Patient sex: M
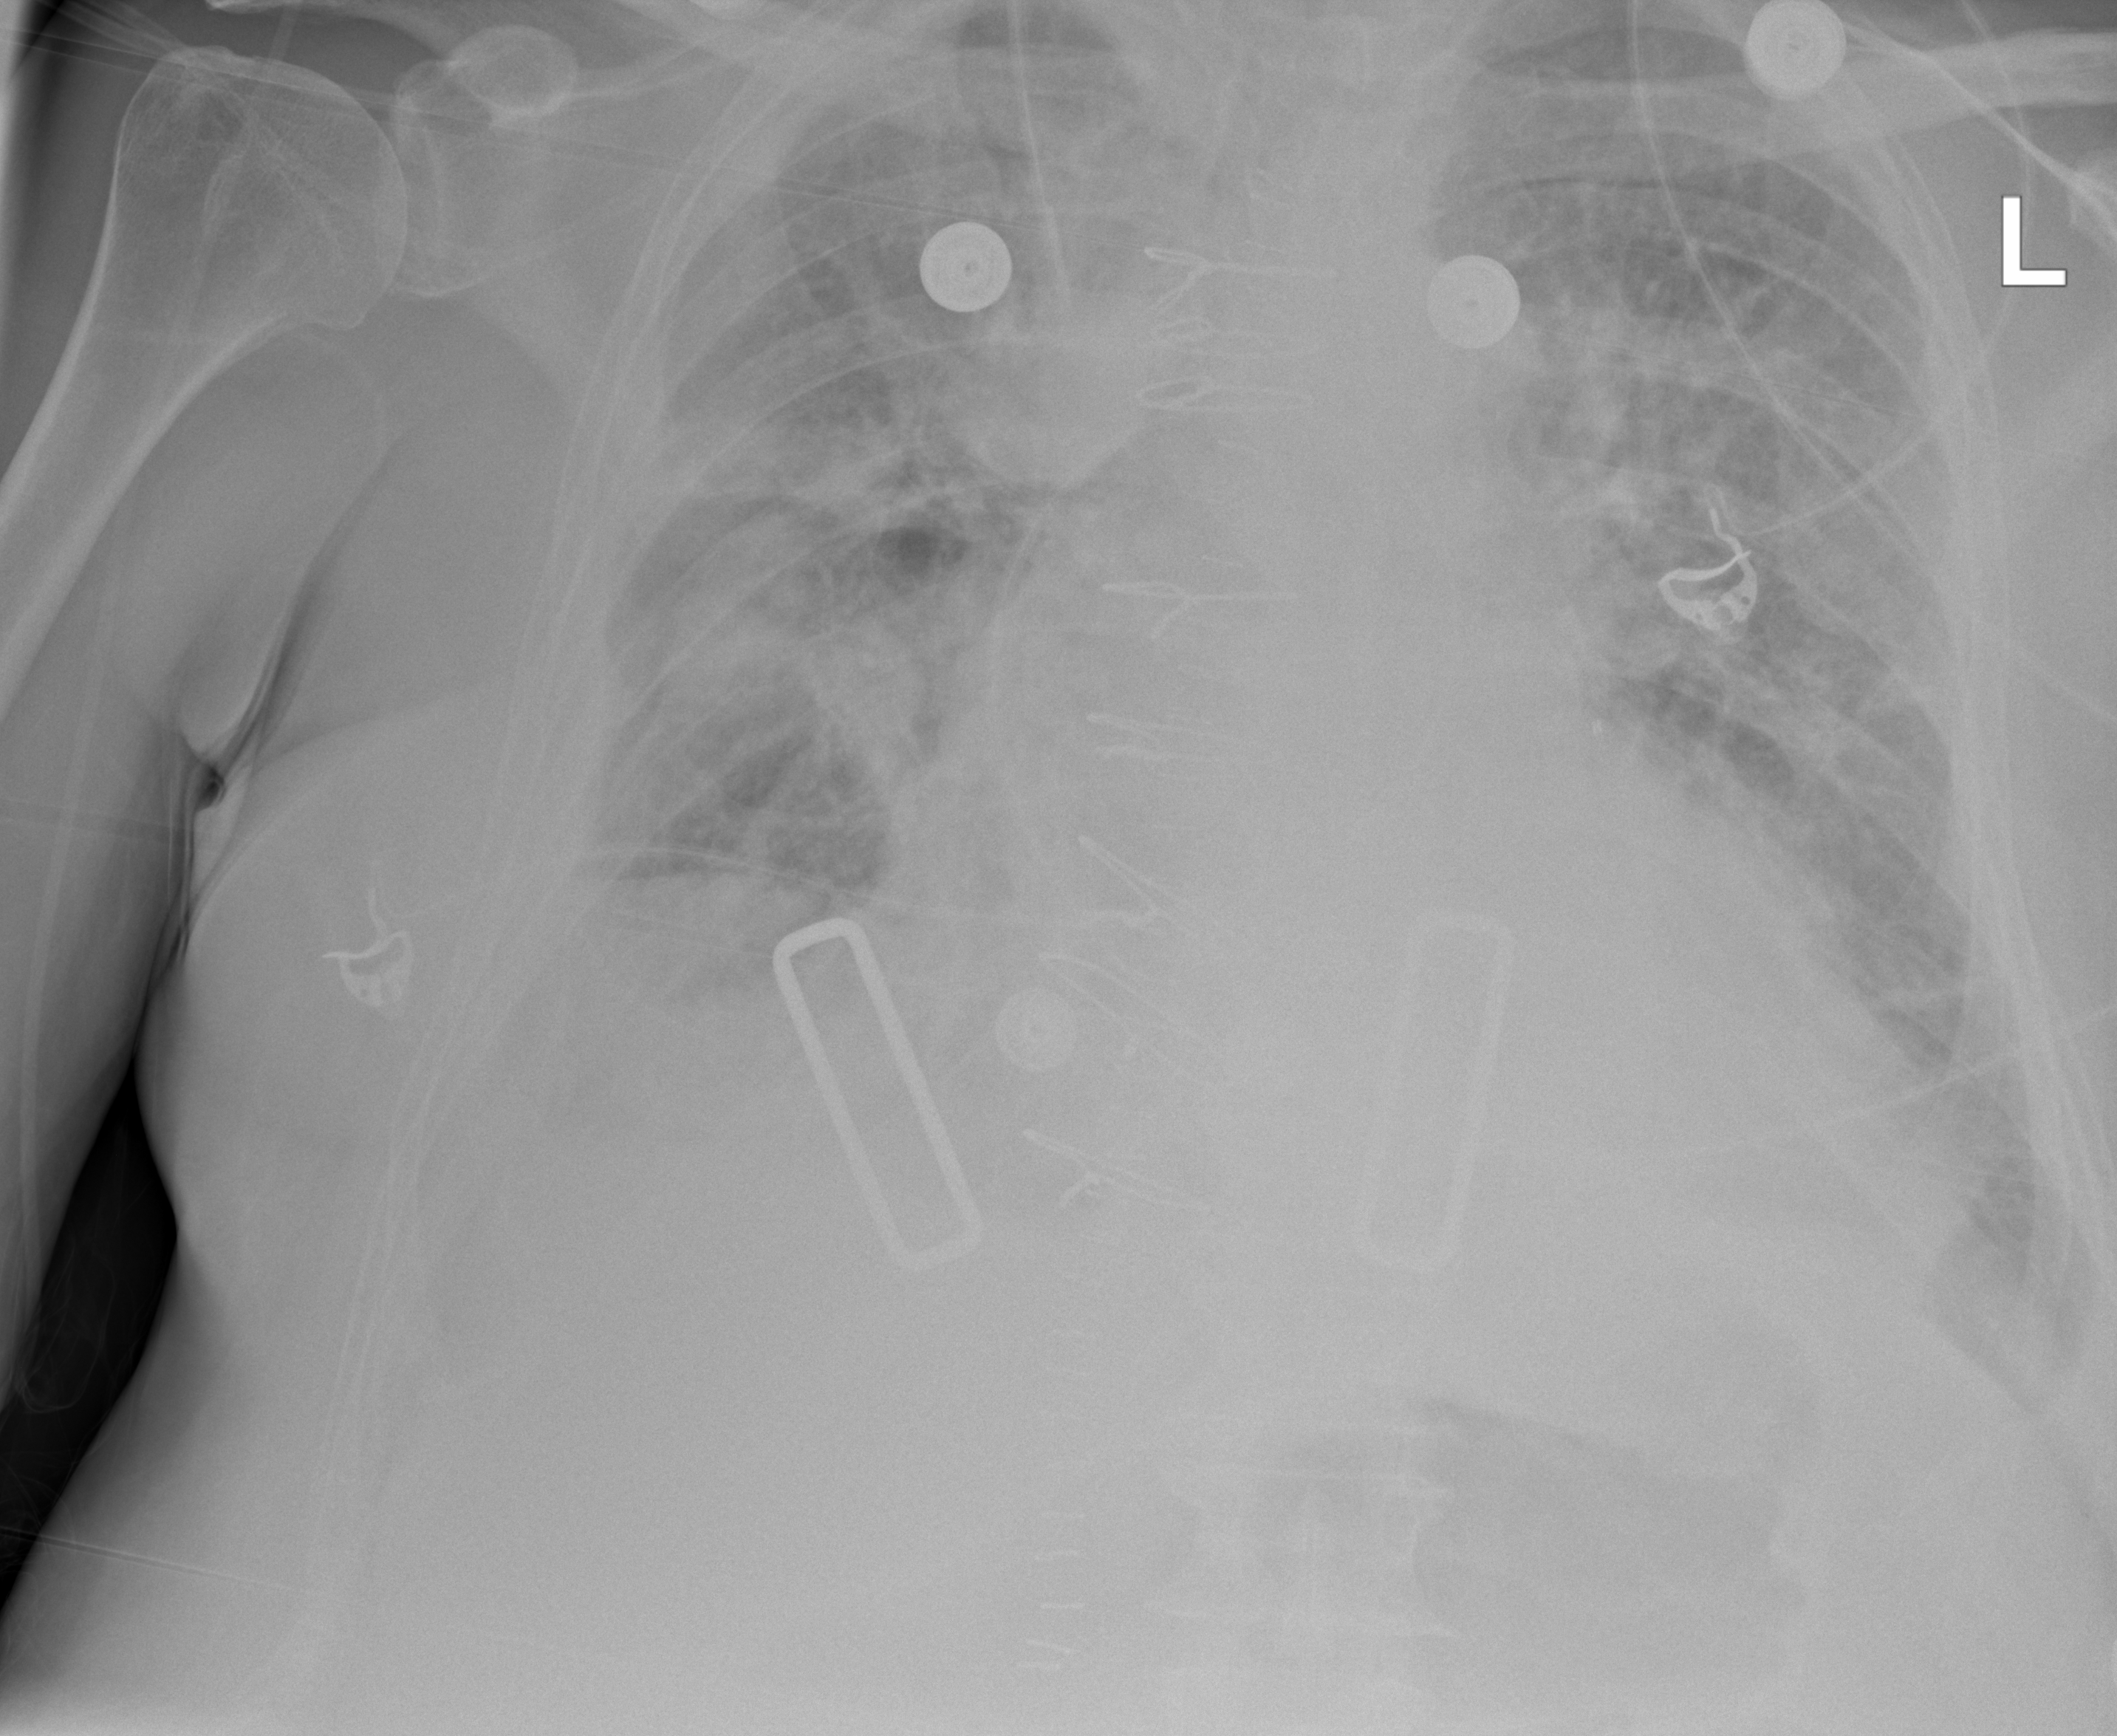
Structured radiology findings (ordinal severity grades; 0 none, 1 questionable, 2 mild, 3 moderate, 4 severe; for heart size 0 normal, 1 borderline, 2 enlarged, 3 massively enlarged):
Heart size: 2
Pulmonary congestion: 2
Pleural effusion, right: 3
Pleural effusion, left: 2
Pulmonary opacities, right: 3
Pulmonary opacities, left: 3
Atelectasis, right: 3
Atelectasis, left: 3